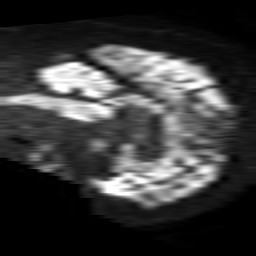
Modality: TRACE
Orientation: sagittal
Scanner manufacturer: philips
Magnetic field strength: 1.5 T
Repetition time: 4.6 s
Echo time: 0.08515 s